Question: I have a really strange behaviour in Safari. The problem is that I have a string (inside an tag) which has one part of it written in cyrillic (Bulgarian) and the other part written in latin (English).
On all the desktop browsers I have, it's all working good and there are no problems at all. Then I took my iPhone, and I noticed a surprise: part of the sentence is bold (as it should be according to the CSS), and part is normal.
You can see this weird behaviour here:
<URL>
What can it be? And why I get this problem only on iOS?
The charset of the website UTF-8. And that field in the database is a utf8_general_ci.

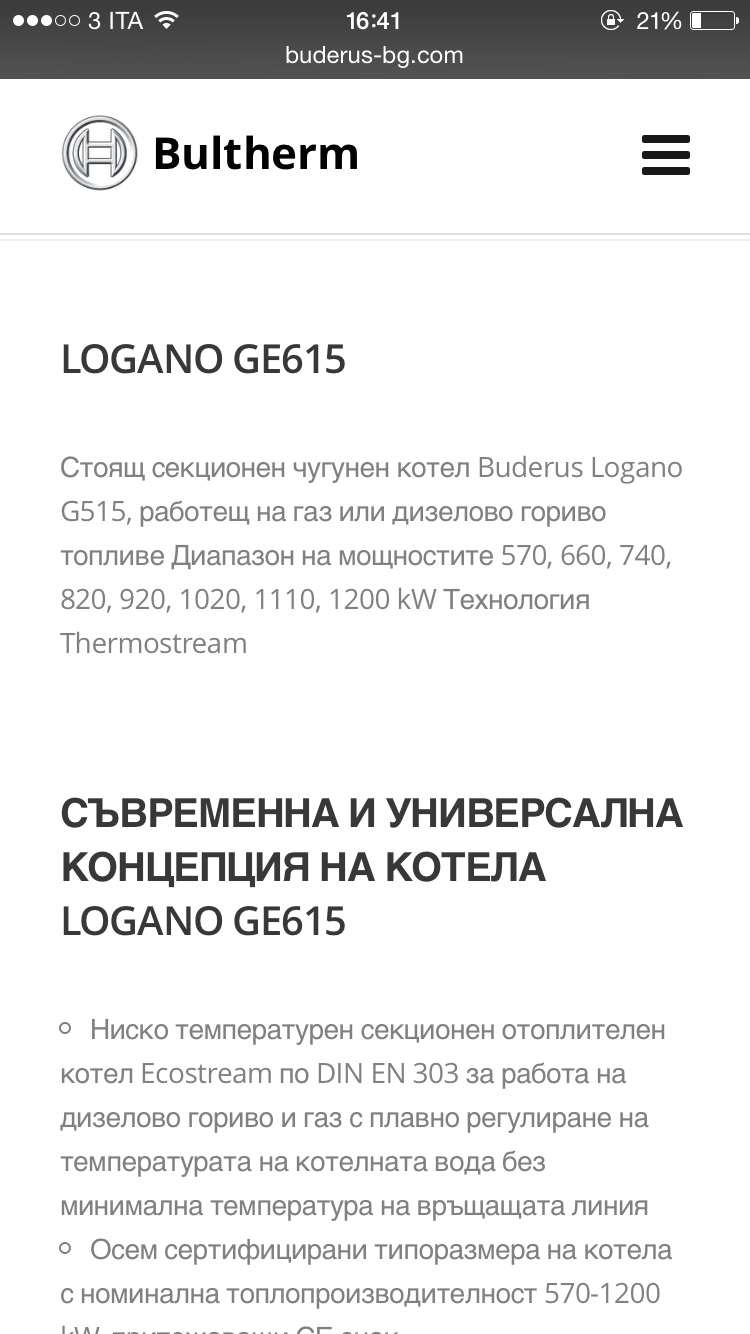
Answer: You are trying to display the text using a font that doesn't contain Cyrillic characters (Google's Open Sans with 'subset=latin'), so the browser will need to find a different font to display the Cyrillic text.
Solution: remove the 'subset=latin' bit.
Edit: the fact that it happens only in iOS with Safari is a coincidence. The browser searches for a font that can display the Cyrillic characters, and what it finds is sufficiently different from Open Sans that you can see the difference in thickness. On my desktop machine, I see the difference too.